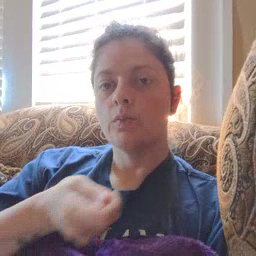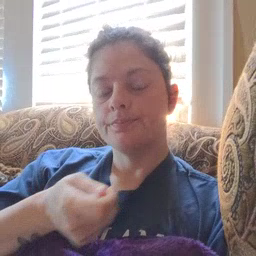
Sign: vacuum